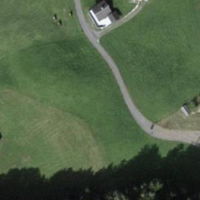
EUNIS habitat code: 24
Species observed at this site:
Aquila chrysaetos
Anthericum ramosum